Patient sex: M
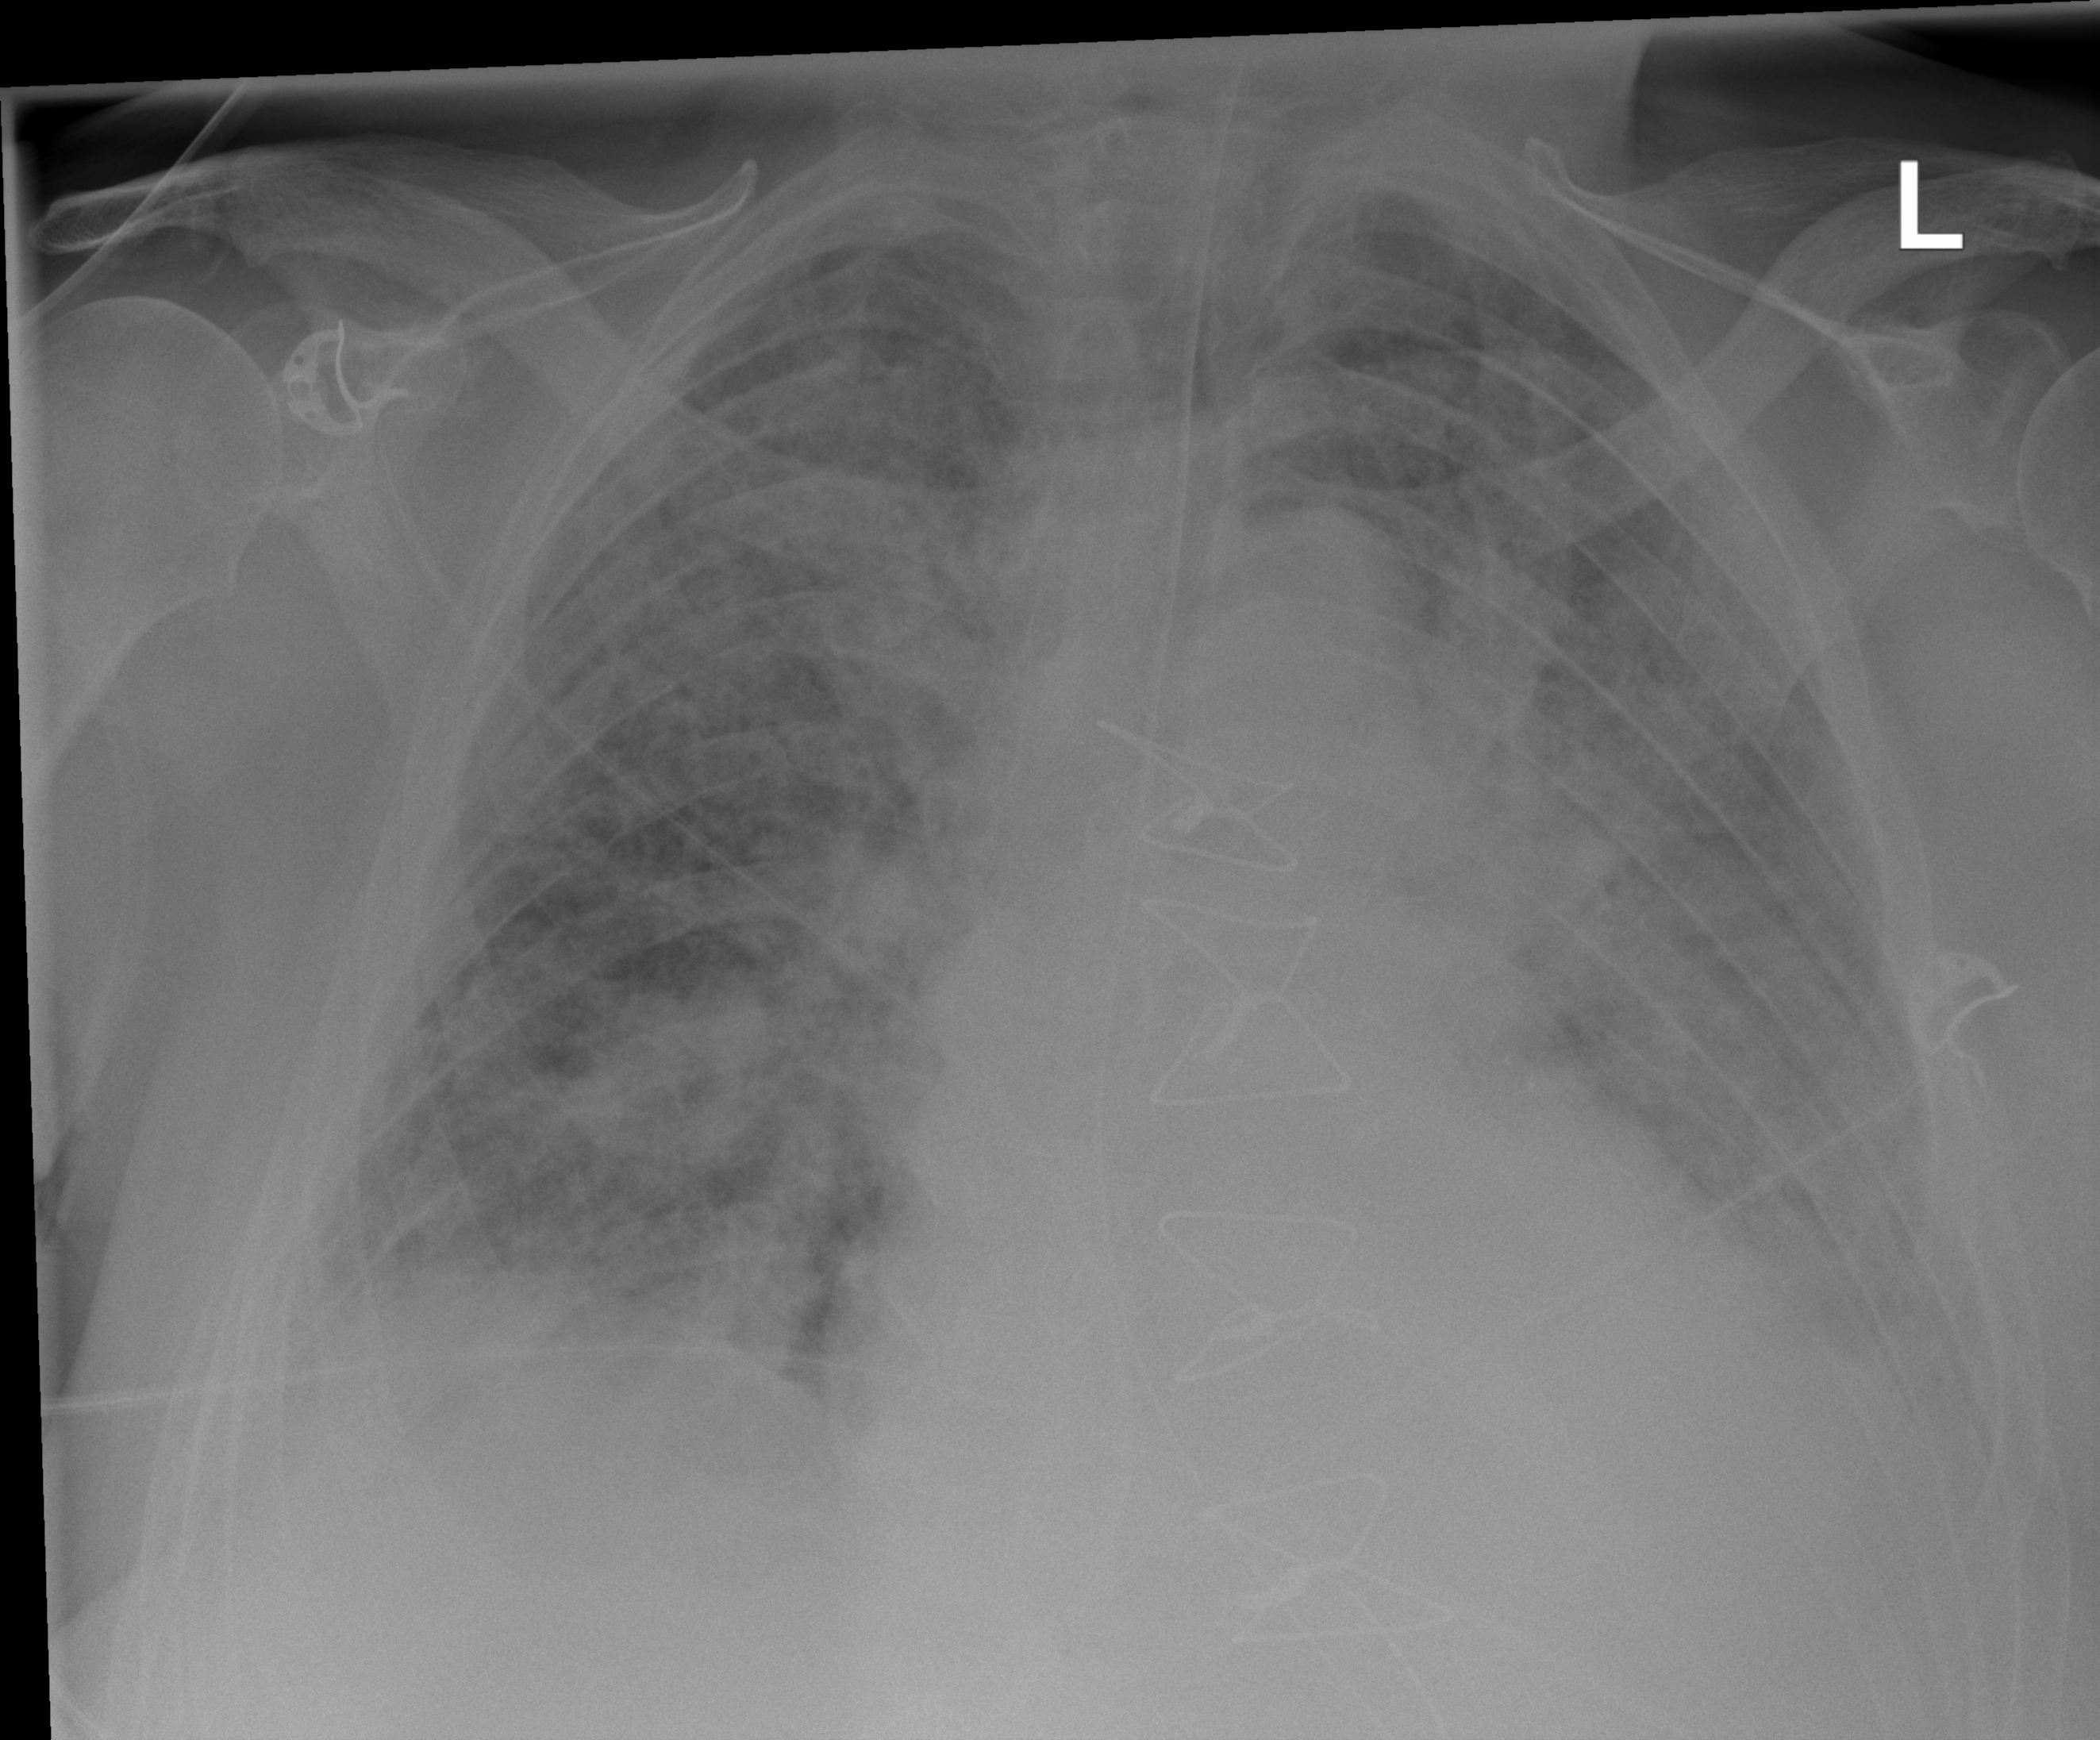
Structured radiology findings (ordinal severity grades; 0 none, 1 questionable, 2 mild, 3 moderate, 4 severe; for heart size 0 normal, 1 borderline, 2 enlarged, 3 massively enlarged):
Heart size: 2
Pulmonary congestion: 3
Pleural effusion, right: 2
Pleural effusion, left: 2
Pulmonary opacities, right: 3
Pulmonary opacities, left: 3
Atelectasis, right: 2
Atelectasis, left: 2